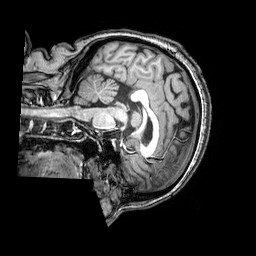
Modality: T1w
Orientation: sagittal
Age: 39
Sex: female
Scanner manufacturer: philips
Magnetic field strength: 3 T
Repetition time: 0.008113 s
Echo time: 0.003709 s